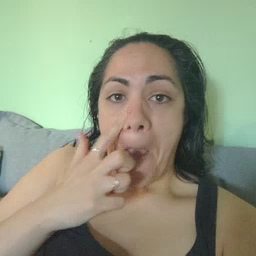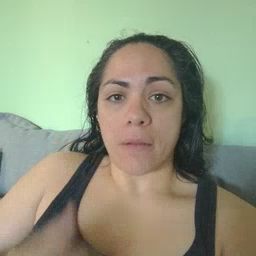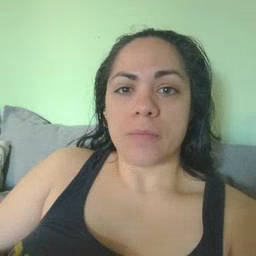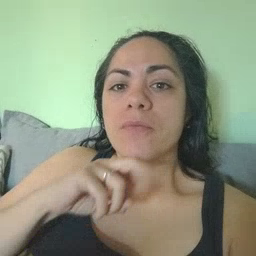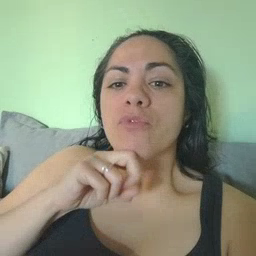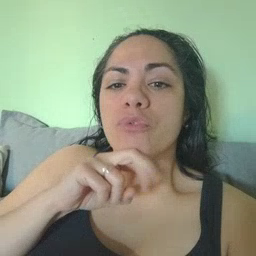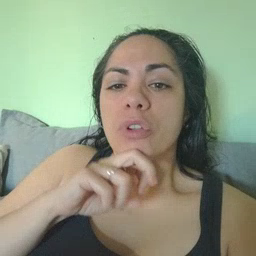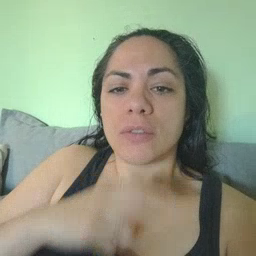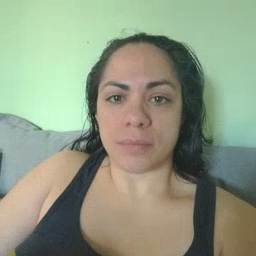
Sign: frog